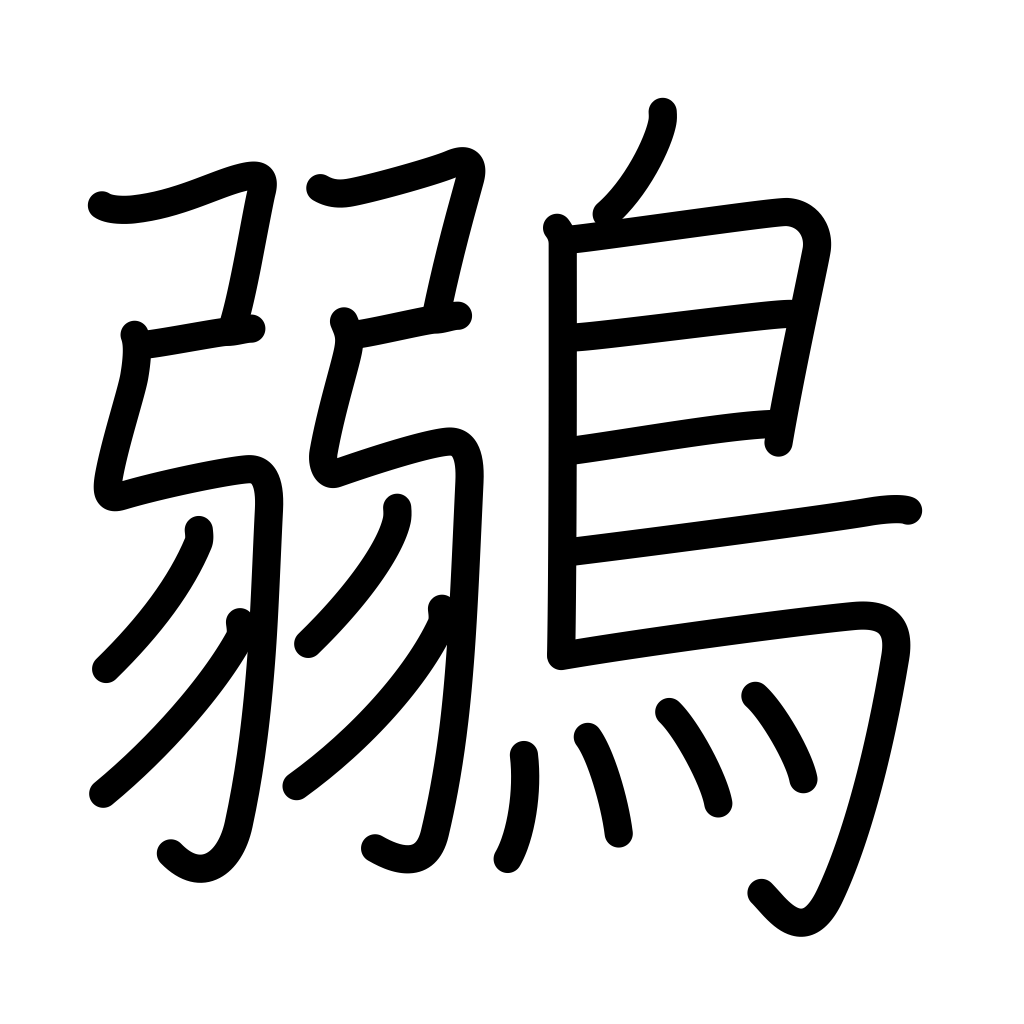
Meaning: siskin, greenfinch, light yellow-green